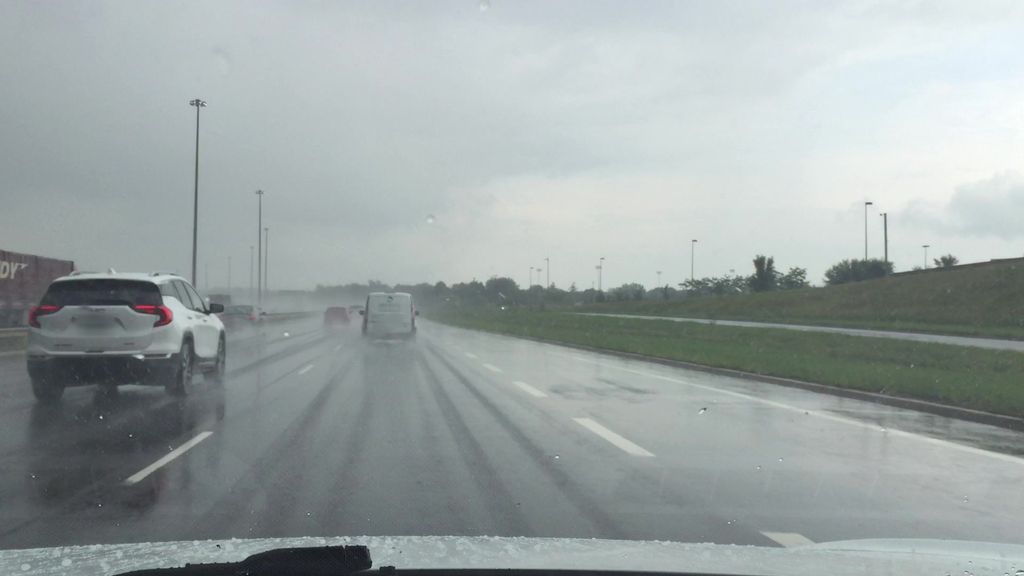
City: toronto